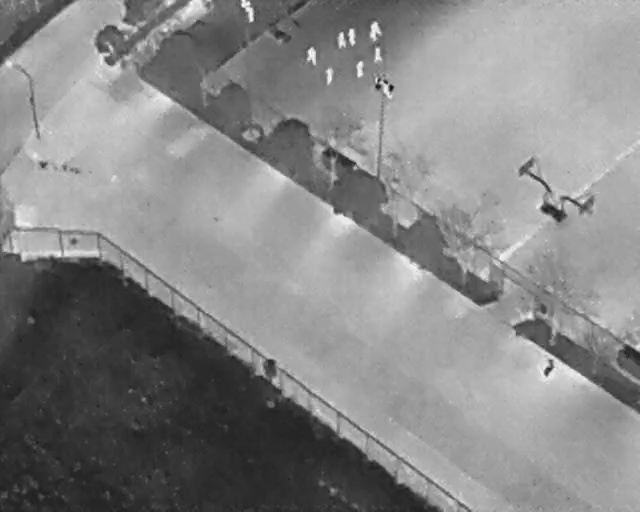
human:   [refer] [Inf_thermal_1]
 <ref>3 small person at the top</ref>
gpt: <box>[[57, 9, 60, 11, 2], [52, 7, 54, 8, 2], [56, 5, 59, 6, 2]]</box>

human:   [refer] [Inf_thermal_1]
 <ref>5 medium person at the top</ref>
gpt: <box>[[49, 13, 52, 15, 2], [47, 9, 50, 12, 2], [54, 12, 57, 14, 2], [53, 6, 56, 8, 2], [57, 4, 60, 6, 140]]</box>